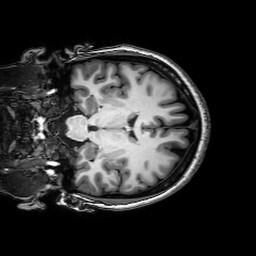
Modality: T1w
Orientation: coronal
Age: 24
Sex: female
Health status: healthy
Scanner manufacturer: philips
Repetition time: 0.0082 s
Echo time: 0.00377 s